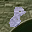
Label: 8